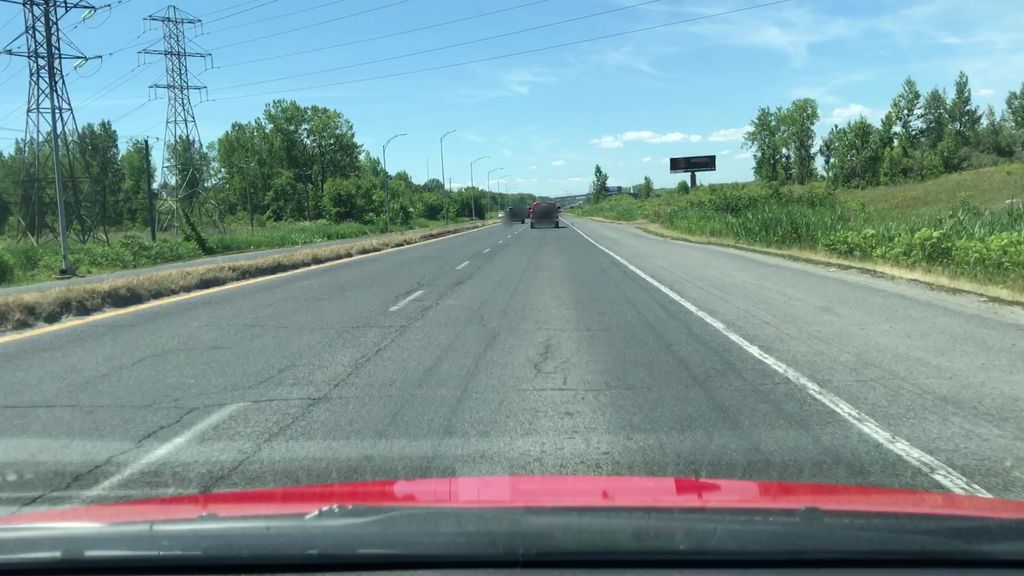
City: montreal